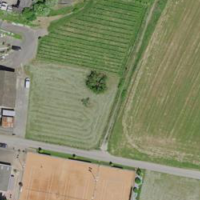
EUNIS habitat code: 25
Species observed at this site:
Ficaria verna